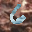
Label: 6